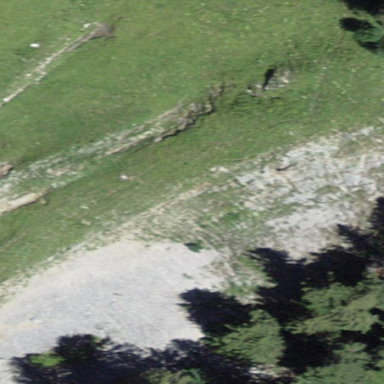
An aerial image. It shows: Landscape of bare rock.